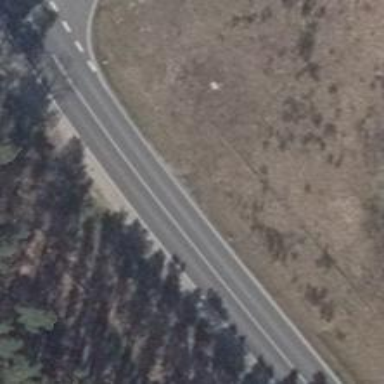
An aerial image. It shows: Secondary road with asphalt surface.